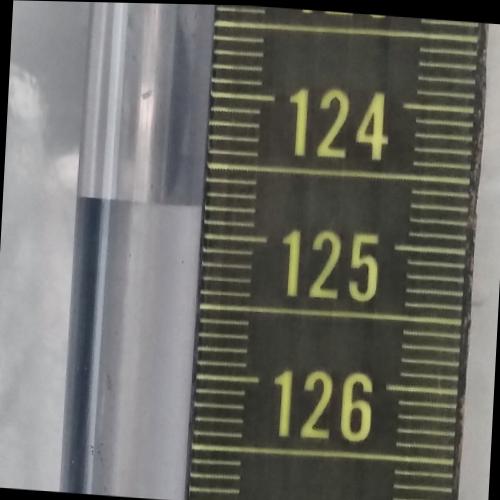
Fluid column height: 124.8 cm